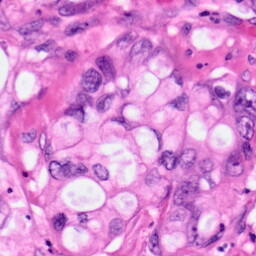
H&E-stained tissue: Pancreatic